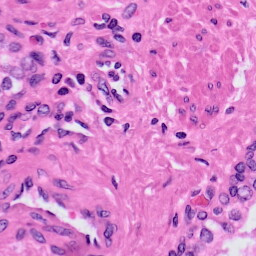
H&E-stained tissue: Prostate